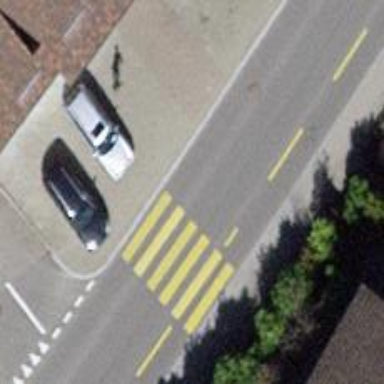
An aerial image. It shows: Uncontrolled zebra crossing.